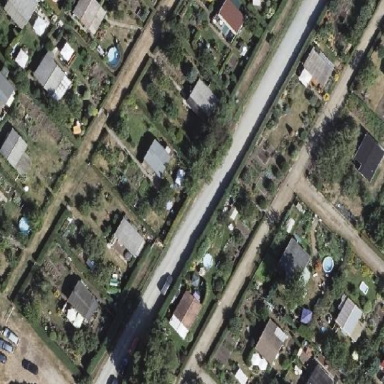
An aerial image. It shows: Plot in the allotments.